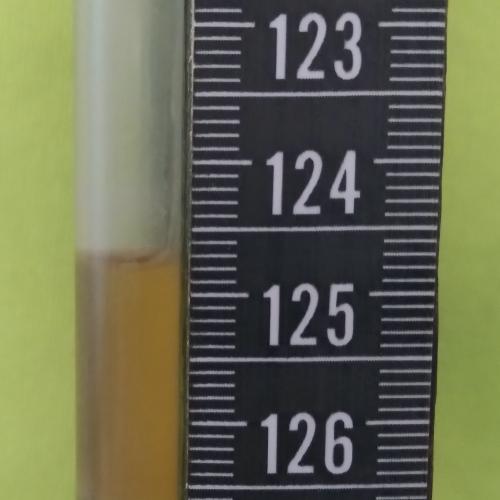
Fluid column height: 124.7 cm